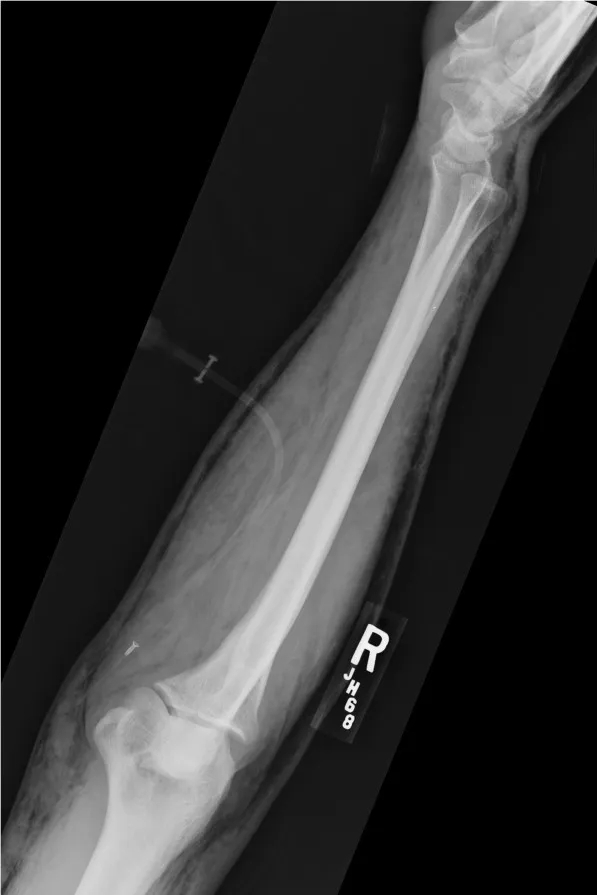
Lateral view of the right arm taken in the emergency department demonstrating significant subcutaneous free air.
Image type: radiology (x_ray)